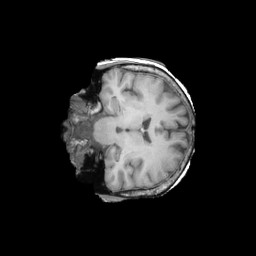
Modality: T1w
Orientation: coronal
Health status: ill
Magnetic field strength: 3 T